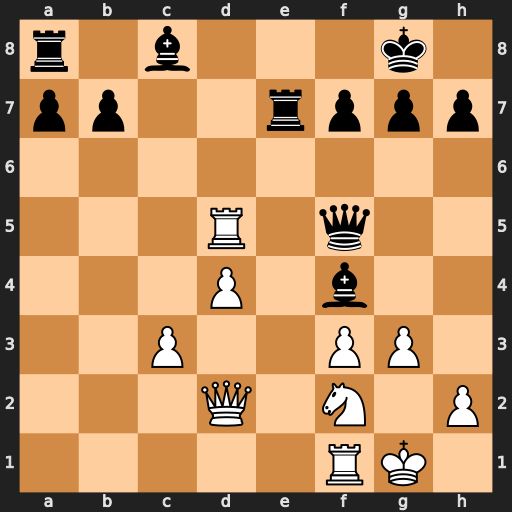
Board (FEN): r1b3k1/pp2rppp/8/3R1q2/3P1b2/2P2PP1/3Q1N1P/5RK1
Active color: w
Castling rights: -
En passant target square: -
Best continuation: Rd8+ Re8 Rxe8#